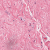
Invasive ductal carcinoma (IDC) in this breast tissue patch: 0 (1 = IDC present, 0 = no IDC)